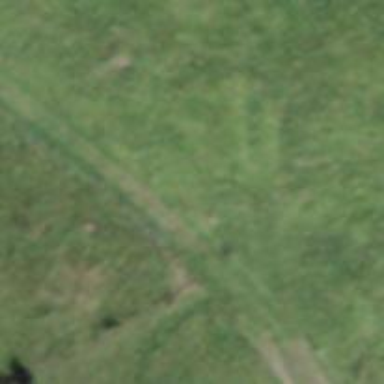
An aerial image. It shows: Path covered in grass.